Question: I have a storyboard app with loads of (~45) uiviewControllers. Whether in background or foreground, when a beacon triggers a uilocalnotification and the user accepts it, I want to "push/segue" to the UIViewController associated with that beacon trigger. Simple enough. Depending on the beacon, I have approx 10 different VCs that I would segue to.
The question I have is this. The user could literally be sitting at any one of my 45 UIViewCtrlers when the beacon triggers the notification so every one of my UIViewControllers has to have something similar to the below, (along with the code block for the selector), in order to act upon the notification and push/segue to another viewcontroller.
'''
[[NSNotificationCenter defaultCenter] addObserver:self
selector:@selector(showFoodMenuViewNow)
name:@"showfoodmenu" object:nil];
'''
This is going to literally riddle my storyboard with more inter-VC push/segue connections than you could shake a stick at. Very messy. Is there some way to eliminate all the visual storyboard segues or somehow introduce a single 'vector viewcontroller' that all the views segue to. That VC would then evaluate the localnotification and push to the associated VC.
What is the recommended best practice for managing this?
Hope I'm making sense.
UPDATE:
I've switched paths now, trying to access the UINavigationController directly from my appDelegate. I'm using the following code to do that and, although my nc is not nil, no view is pushed...
Why would this code not push the desired viewcontroller?
'''
UIStoryboard *sb = [UIStoryboard storyboardWithName:@"MainStoryboard" bundle:nil];
nm_vcFoodMenu *fm = [sb instantiateViewControllerWithIdentifier:@"foodmenu"];
UINavigationController *nc = [sb instantiateViewControllerWithIdentifier:@"myNavController"];
if (nc == nil){
NSLog(@"nc is nil");
} else {
NSLog(@"nc is not nil so trying to push to foodmenu");
[nc pushViewController:(nm_vcFoodMenu *)fm animated:YES];
}
'''
This is a depiction of my storyboard and the various moving parts. Hoping this will help you help me!

Thanks.
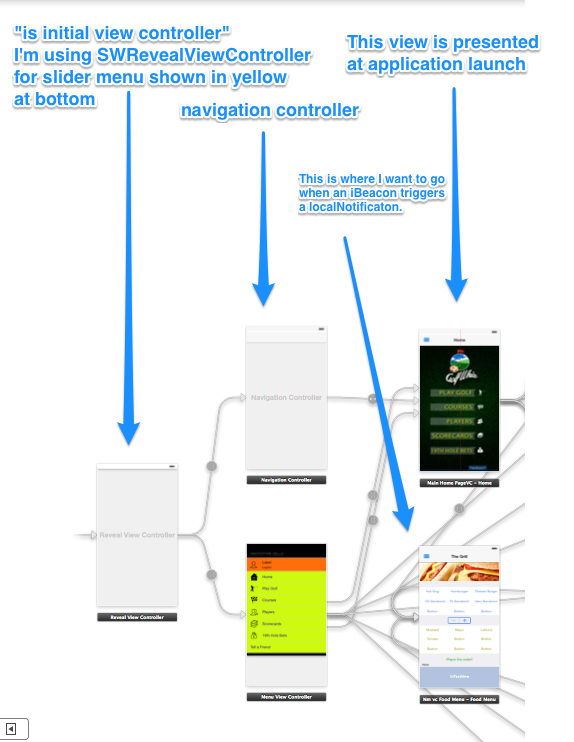
Answer: I do not claim to have a good solution for this, but below is what I do for what it's worth. I also would like to hear if anybody has a better solution.
1. I manage iBeacon transitions programatically in my AppDelegate without any setup in the storyboard.
2. I take special care that two iBeacons don't cause two transitions too closely in time to eachother (a minimum of a few seconds must have passed since the last transition, otherwise I delay the transition with a timer or suppress it.)
3. Managing the stack in the navigation controller is a real pain. Only in specific cases where I know I want the user to be able to go back do I do a [navigationController pushViewController:newViewController animated:YES]. And in some cases I end up suppressing the back button in my ViewControllers with [self.navigationController setNavigationBarHidden:YES animated:YES];
Admittedly, all of this is really messy. But given the dynamic nature of how iBeacon-based transitions can happen, I think it is often hard to set up all the combinations ahead of time.